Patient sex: M
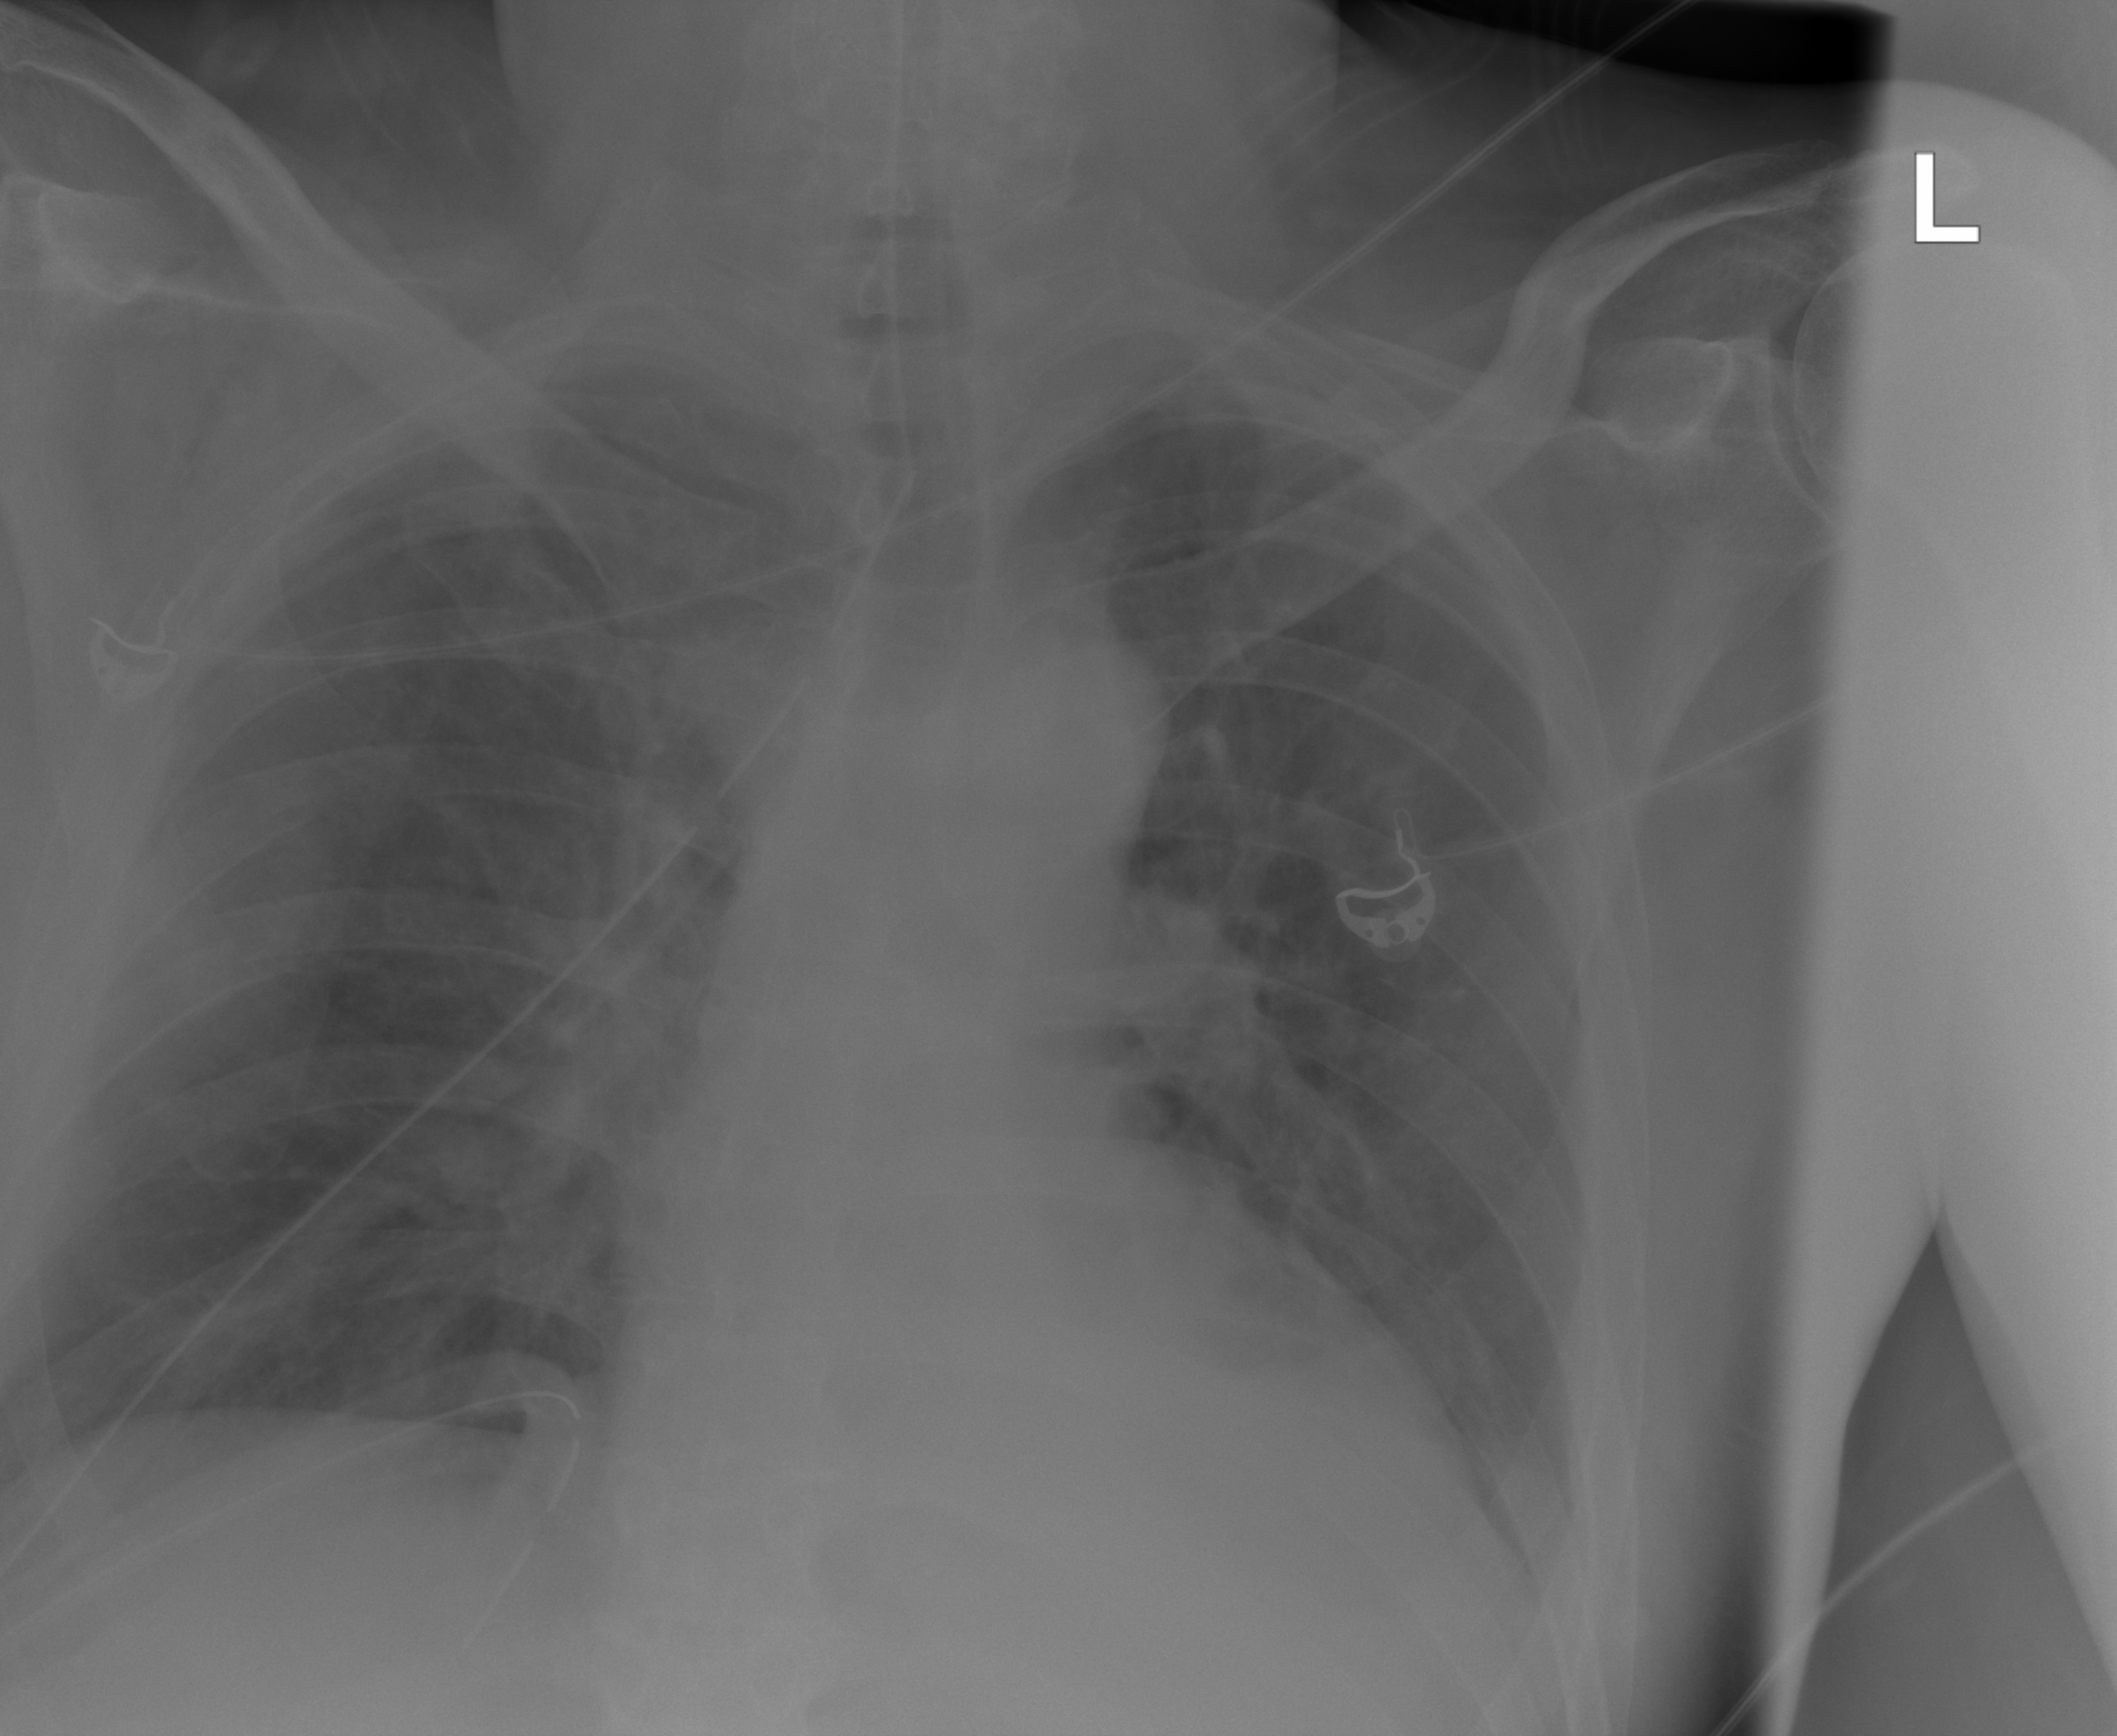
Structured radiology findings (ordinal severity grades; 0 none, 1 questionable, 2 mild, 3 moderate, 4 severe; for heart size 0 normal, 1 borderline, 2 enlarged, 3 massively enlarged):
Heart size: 0
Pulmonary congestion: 2
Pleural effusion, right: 1
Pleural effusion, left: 0
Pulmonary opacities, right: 0
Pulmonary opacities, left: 0
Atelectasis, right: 2
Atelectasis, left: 2